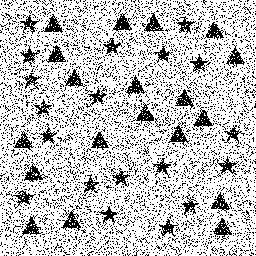
Squares: 0
Triangles: 19
Stars: 19
Total shapes: 38